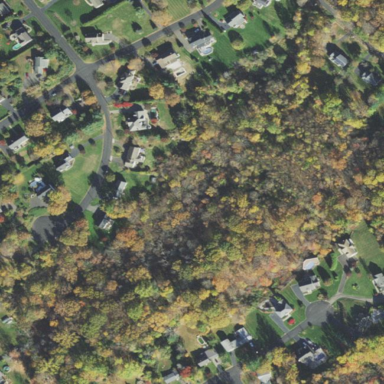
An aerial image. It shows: Existing Preserved Open Space in woodland area.